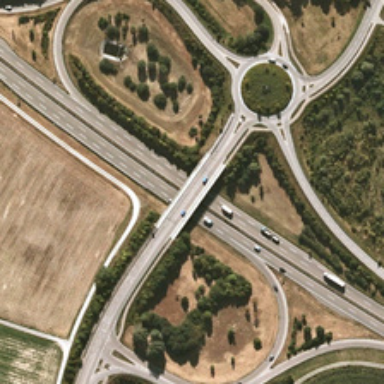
A viaduct in the shape of figure of eight is connected to three roads by a rotary intersection .